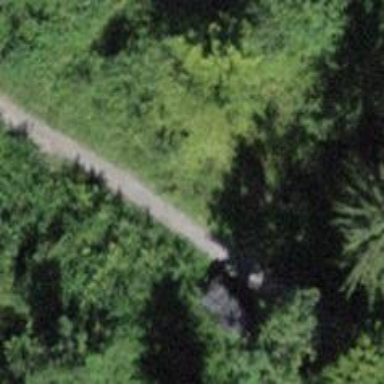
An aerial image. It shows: Fine gravel path with excellent trail visibility.